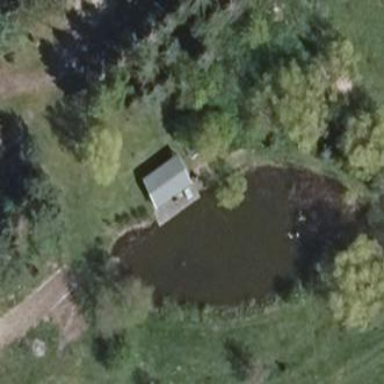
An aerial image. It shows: Pond with natural water.